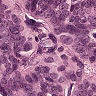
Metastatic tissue present: yes